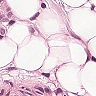
Metastatic tissue present: yes